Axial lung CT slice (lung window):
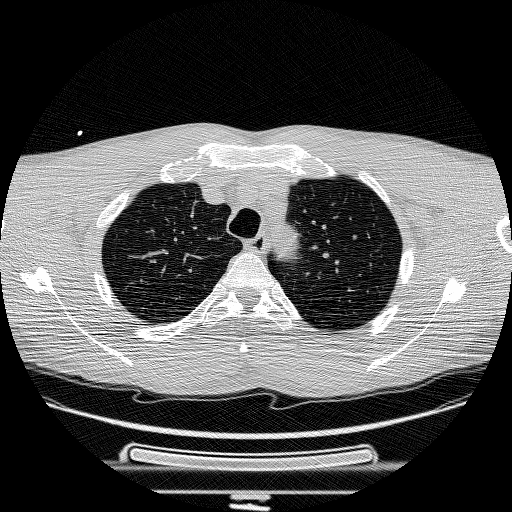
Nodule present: no